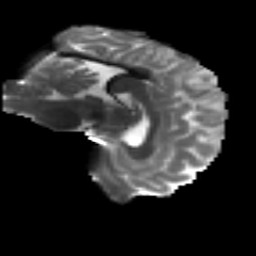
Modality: T2w
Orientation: sagittal
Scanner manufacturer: siemens
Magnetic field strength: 3 T
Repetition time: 4.16 s
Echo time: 0.0806 s